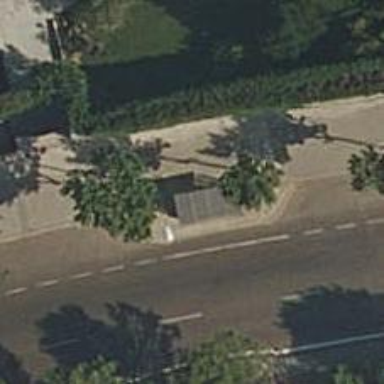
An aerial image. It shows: Bus stop with platform for public transport.